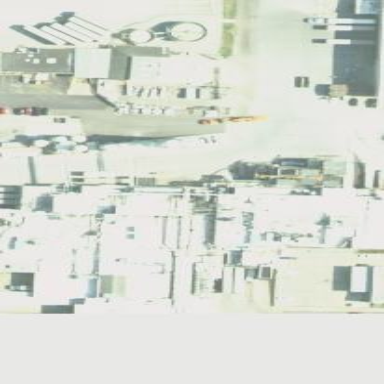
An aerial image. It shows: Industrial building.